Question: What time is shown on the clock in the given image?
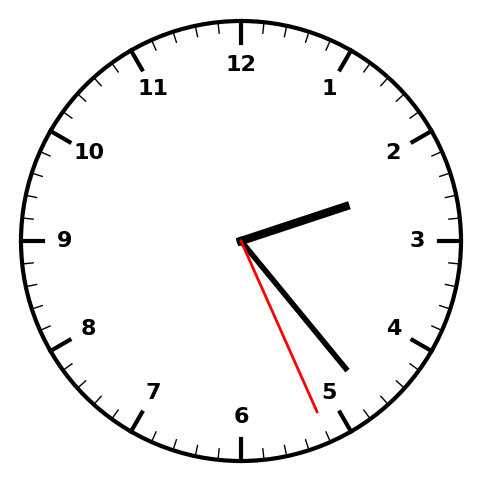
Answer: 02:23:26